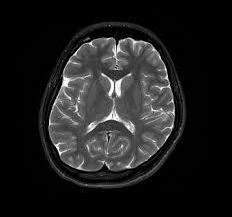
Label: notumor